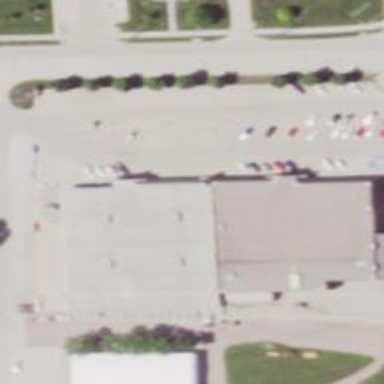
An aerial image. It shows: Building that houses supermarket.